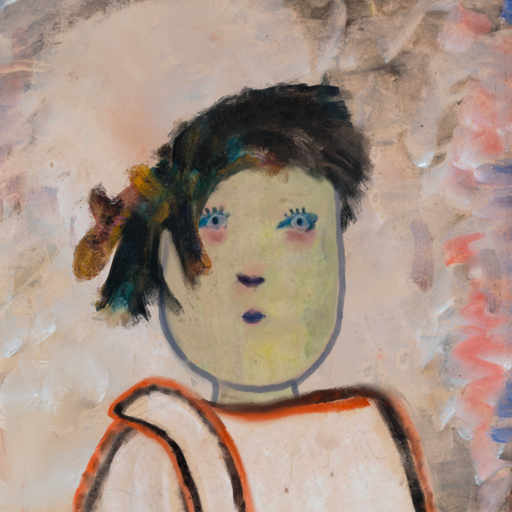
Background: Roy_Bahadur, Head And Neck Front: Hill_Girl, Face Front: Hill_Girl, Bust: Roy_Bahadur, Hair Front: Pipe, Head Accessory: Blank, Second Necklace: Blank, Necklace: Blank, Baby: Blank